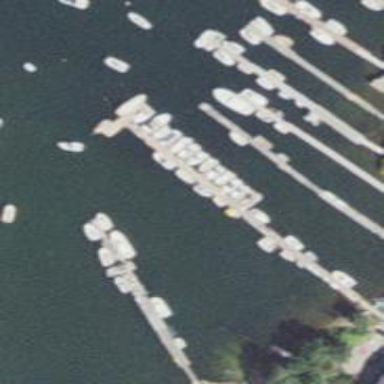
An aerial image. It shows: Man-made pier.